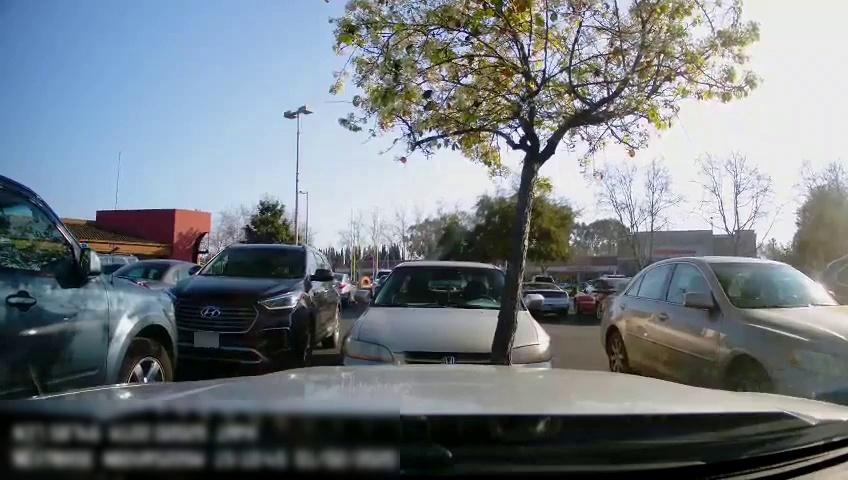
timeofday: Day
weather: Sunny
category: Drivable Space
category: Vehicles | SUV
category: Vehicles | Car
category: Vehicles | Car
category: Vehicles | SUV
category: Vehicles | SUV
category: Vehicles | SUV
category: Vehicles | Car
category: Vehicles | SUV
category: Vehicles | Car
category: Vehicles | Car
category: Vehicles | Car
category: Vehicles | SUV
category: Vehicles | Car